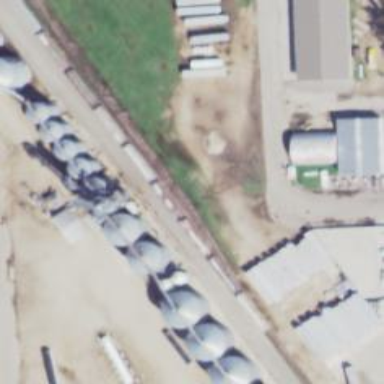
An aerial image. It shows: Railway siding for service.